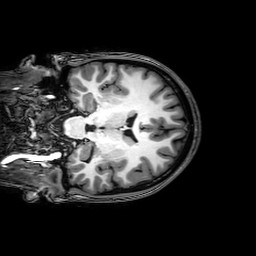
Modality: T1w
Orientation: coronal
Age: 20
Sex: female
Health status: healthy
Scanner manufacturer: philips
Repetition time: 0.008193 s
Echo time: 0.00376 s